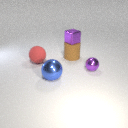
large brown rubber cylinder behind large blue metal sphere